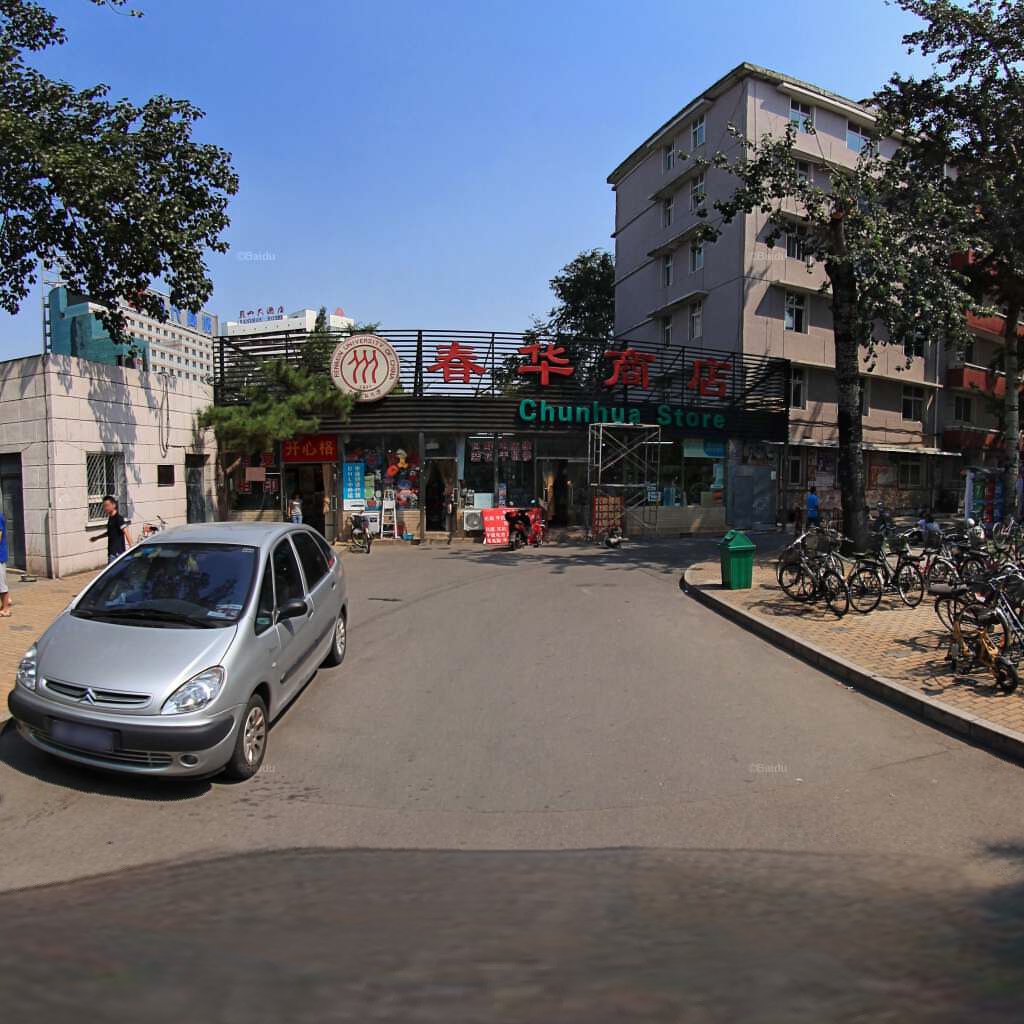
Region: Haidian
Road damage annotations: transverse crack